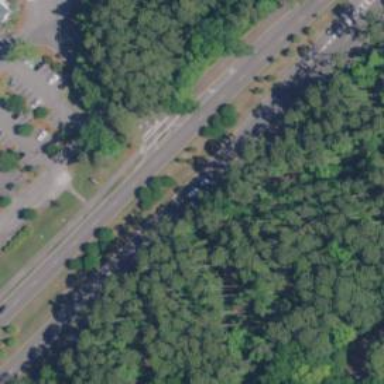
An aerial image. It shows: Trunk link highway.